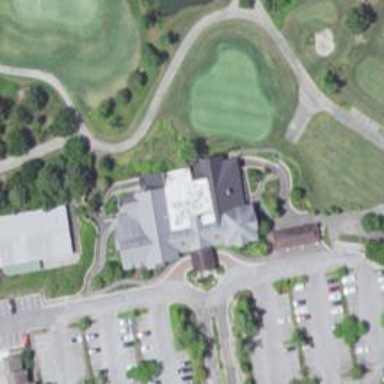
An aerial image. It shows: Golf course.